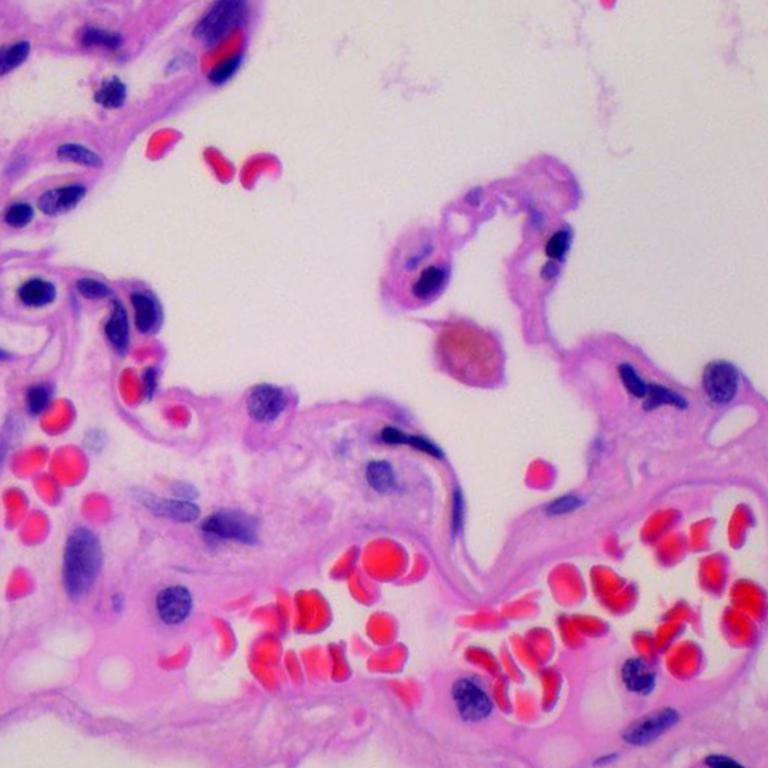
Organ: lung
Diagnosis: benign